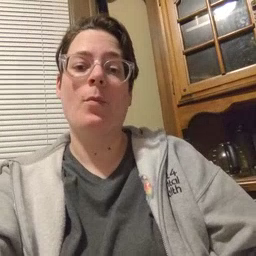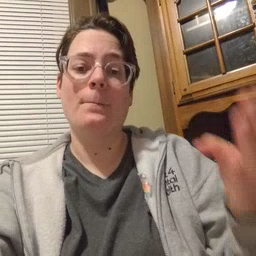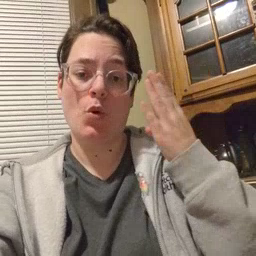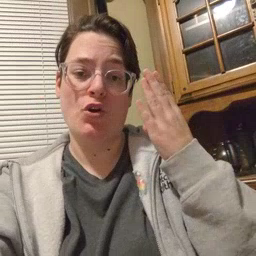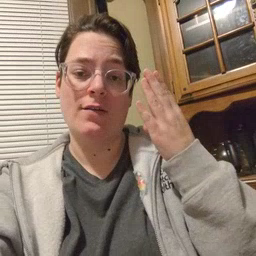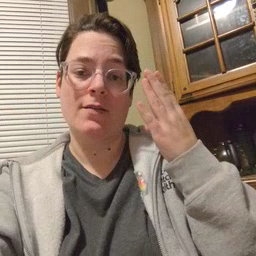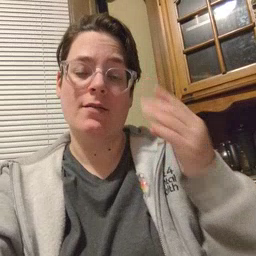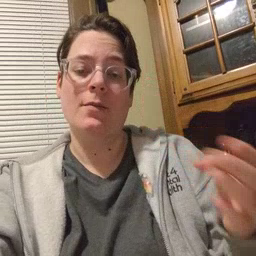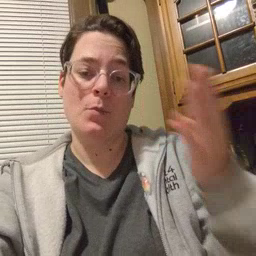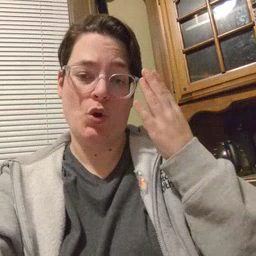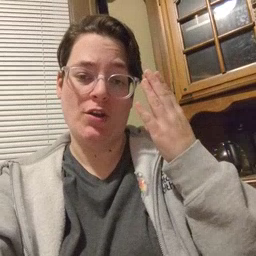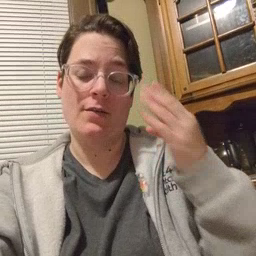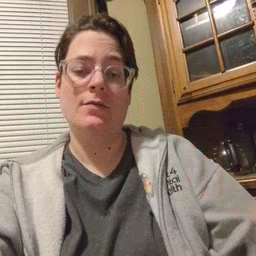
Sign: morning